Question: I have the following 2 tables:

I would like to create a procedure/func wherein upon entering a USERID, I will be able to get their ranking. Ranking is based on the total rank points multiplied by the tokens divided by the total tokens the user earned.
The Rank numerical equivalent are as follows: SU = 25, EX = 9, VG = 5, G = 3, F = 1
For example, based on my data, userid 45's ranking is = [25(4) + 3(5)]/4 + 5 = (which would be my Output)
Here is my attempt... I messed up the math part, it just shows up "User Ranking is: " (blank/no value for the ranking)
'''
create or replace procedure rank
(para_userid IN number, para_ranking OUT number)
is
n number;
rank number;
r number;
CURSOR c1(uid number) IS
select decode(rank, 'SU', 25, 'EX', 9, 'VG', 5, 'G', 3, 'F',1) FROM A
WHERE para_userid= uid;
begin
n := 0;
para_ranking := 0;
OPEN c1(para_userid);
LOOP
FETCH c1 INTO rank;
EXIT WHEN c1%NOTFOUND;
r := r * rank;
n := n + 1;
END LOOP;
IF n > 0 THEN
para_ranking := r / n;
END IF;
CLOSE c1;
END;
declare
x number;
begin
rank(45, x);
DBMS_OUTPUT.PUT_LINE('User Ranking is: '||x);
end;
/
'''
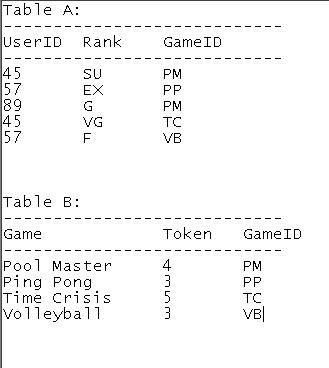
Answer: Here's a query to get all the user rankings. It should be straightforward to restrict this to a single user and put it in a procedure:
'''
Select
a.userid,
Sum(decode(a.rank, 'SU', 25, 'EX', 9, 'VG', 5, 'G', 3, 'F',1) * b.tokens)
/ sum(b.tokens) ranking
From
A
inner join
B
on a.GameID = b.GameID
group by
a.userid
'''